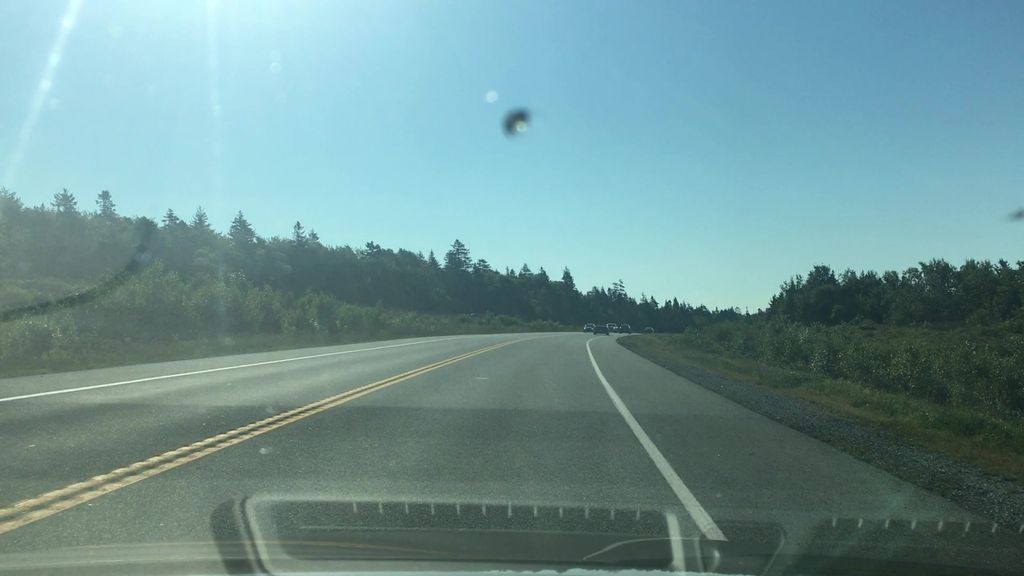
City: halifax